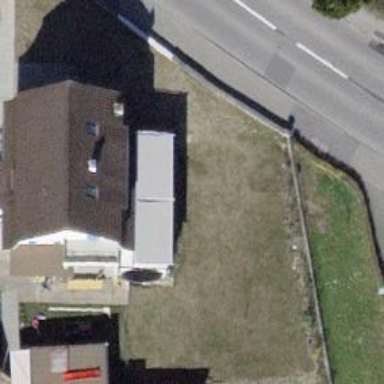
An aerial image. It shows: Detached residential building.